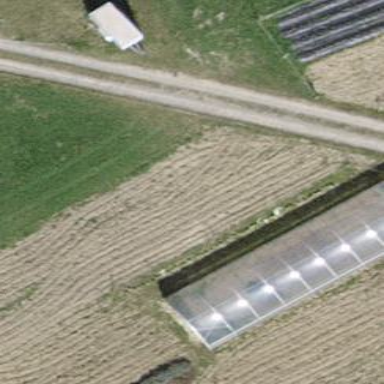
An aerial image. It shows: Greenhouse.